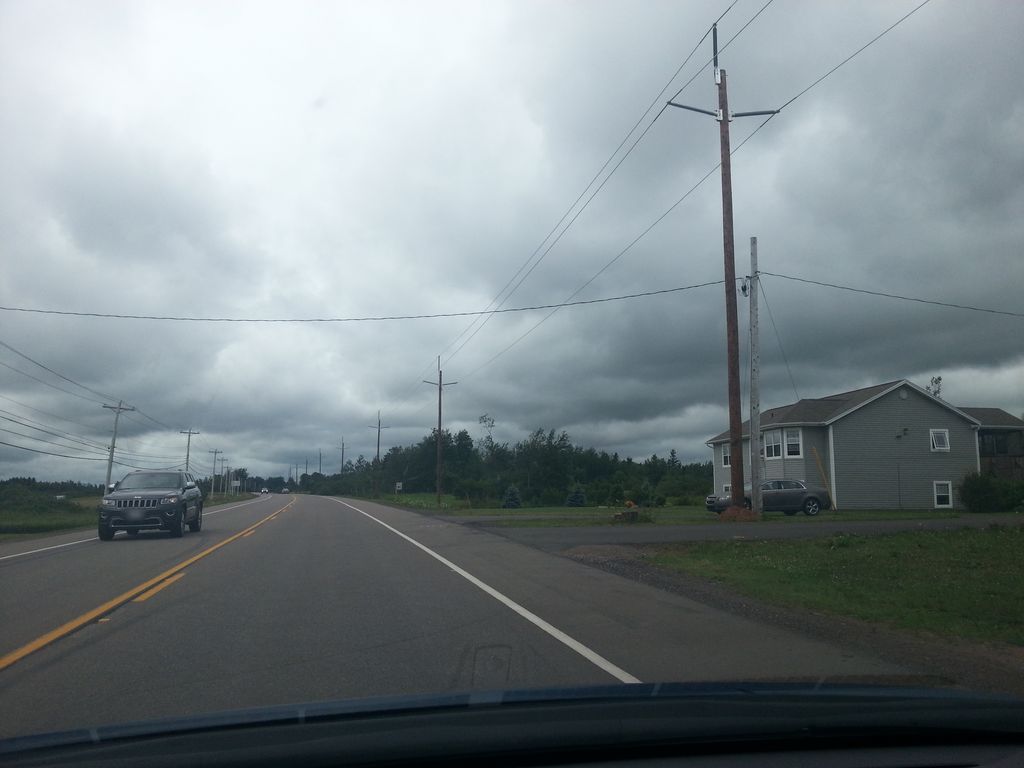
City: charlottetown